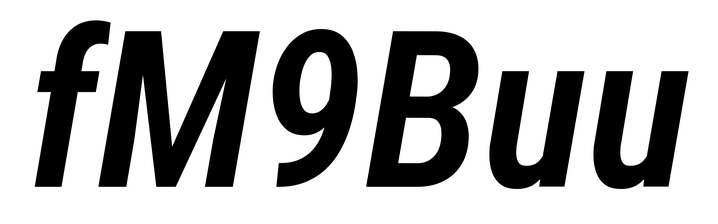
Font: Roboto-Italic_Condensed_SemiBold_Italic